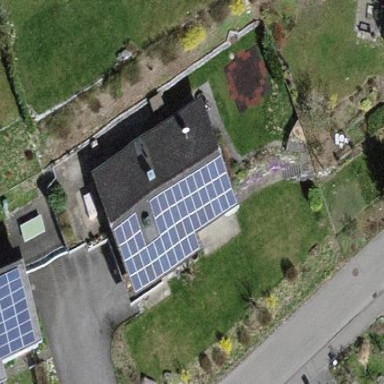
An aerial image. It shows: Solar power generator with photovoltaic panels.